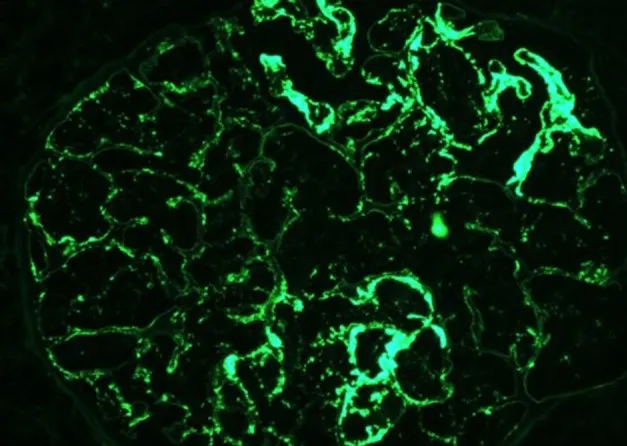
IF - IgG.
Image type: pathology (immunostaining)